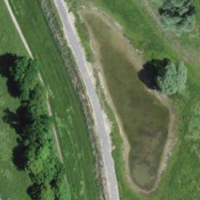
EUNIS habitat code: 24
Species observed at this site:
Certhia brachydactyla
Corvus corone
Cyanistes caeruleus
Anas platyrhynchos
Sturnus vulgaris
Anthus spinoletta
Fringilla coelebs
Aegithalos caudatus
Buteo buteo
Anthus pratensis
Turdus merula
Columba palumbus
Phylloscopus collybita
Milvus migrans
Milvus milvus
Turdus pilaris
Falco tinnunculus
Motacilla alba